Field crop: maize
Growth stage: 2
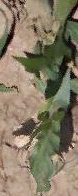
Species: maize